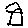
Label: house